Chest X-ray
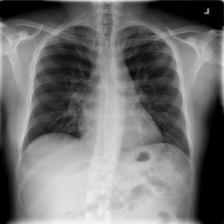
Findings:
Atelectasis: negative
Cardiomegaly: negative
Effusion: negative
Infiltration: negative
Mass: negative
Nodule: negative
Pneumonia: positive
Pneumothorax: negative
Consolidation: negative
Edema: negative
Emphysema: negative
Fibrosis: negative
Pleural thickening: negative
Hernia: negative